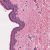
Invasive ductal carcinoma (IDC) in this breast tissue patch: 0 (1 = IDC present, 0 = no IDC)